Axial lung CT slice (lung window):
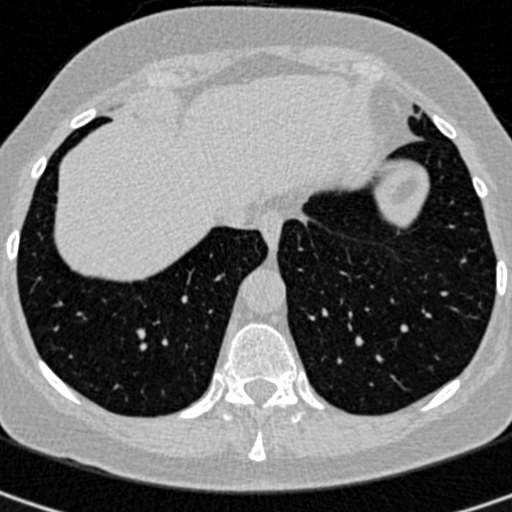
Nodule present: no